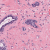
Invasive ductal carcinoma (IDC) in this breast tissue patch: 0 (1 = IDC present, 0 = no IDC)